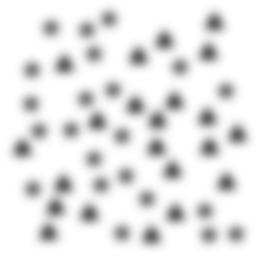
Squares: 0
Triangles: 22
Stars: 22
Total shapes: 44